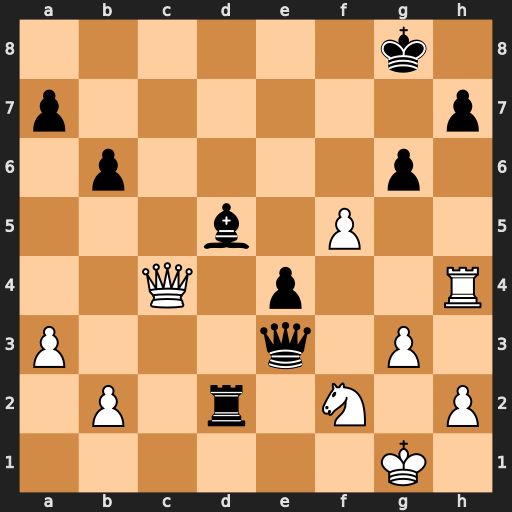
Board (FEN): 6k1/p6p/1p4p1/3b1P2/2Q1p2R/P3q1P1/1P1r1N1P/6K1
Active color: w
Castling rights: -
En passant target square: -
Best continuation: Qc8+ Kg7 Qc7+ Bf7 Qe5+ Kf8 Qh8+